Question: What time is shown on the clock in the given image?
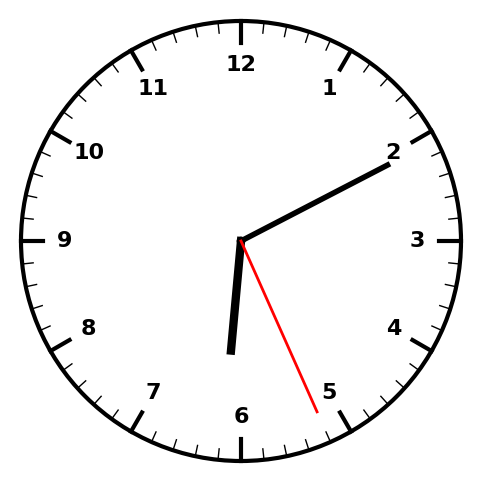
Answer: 06:10:26